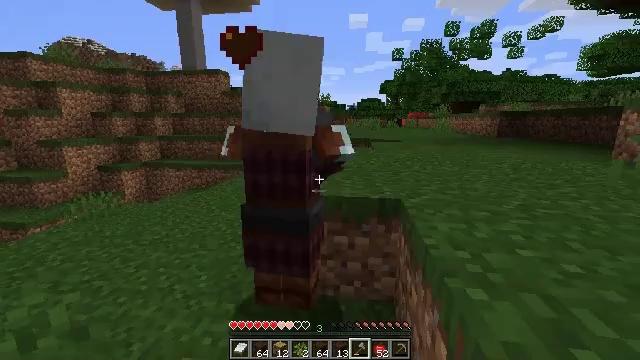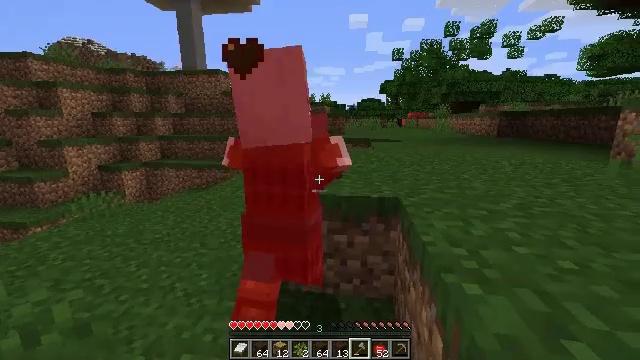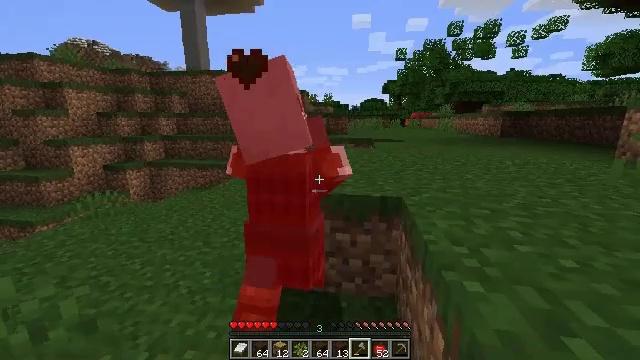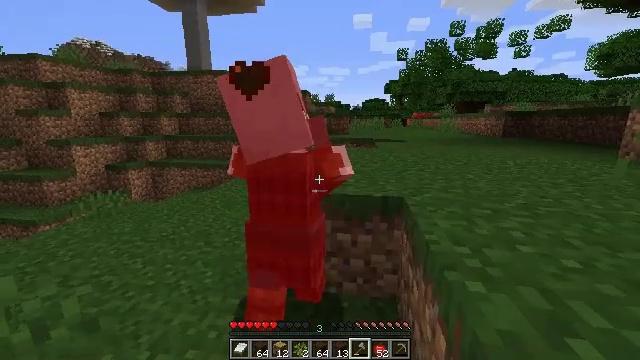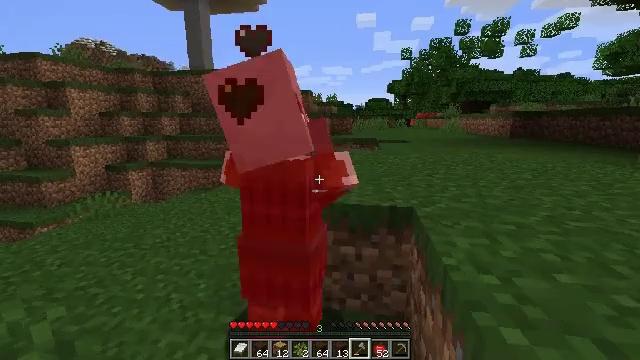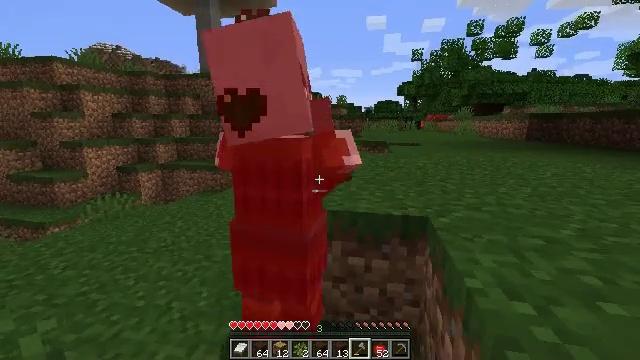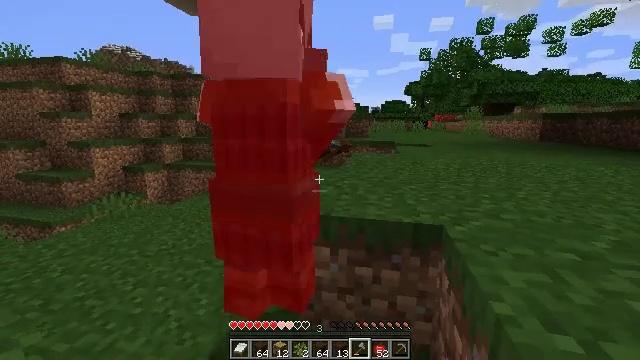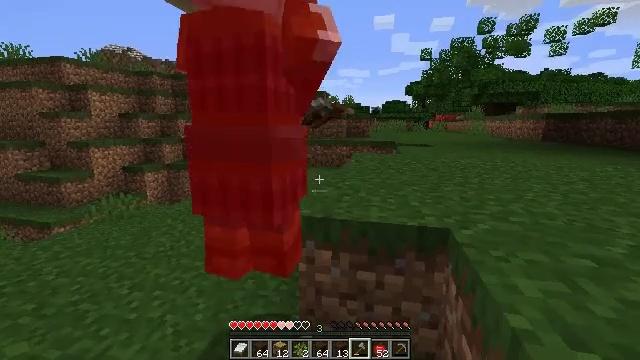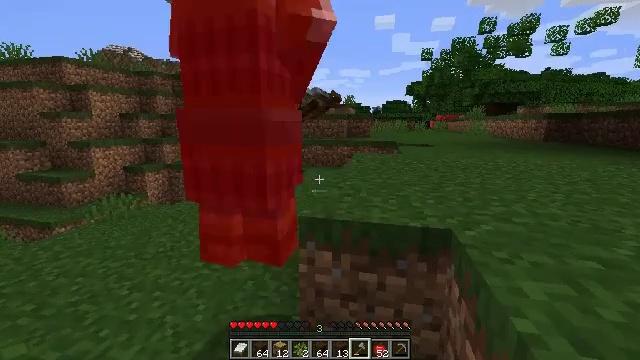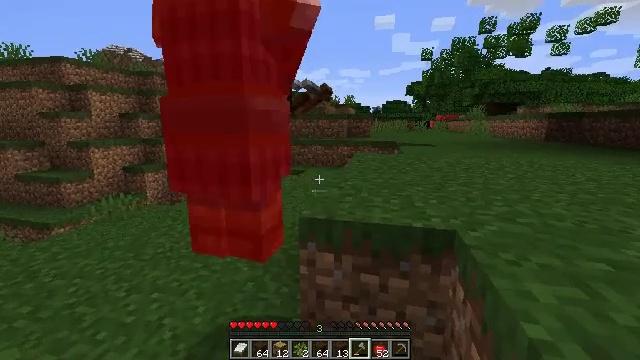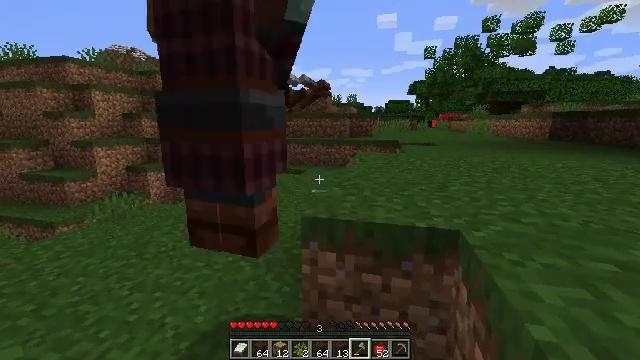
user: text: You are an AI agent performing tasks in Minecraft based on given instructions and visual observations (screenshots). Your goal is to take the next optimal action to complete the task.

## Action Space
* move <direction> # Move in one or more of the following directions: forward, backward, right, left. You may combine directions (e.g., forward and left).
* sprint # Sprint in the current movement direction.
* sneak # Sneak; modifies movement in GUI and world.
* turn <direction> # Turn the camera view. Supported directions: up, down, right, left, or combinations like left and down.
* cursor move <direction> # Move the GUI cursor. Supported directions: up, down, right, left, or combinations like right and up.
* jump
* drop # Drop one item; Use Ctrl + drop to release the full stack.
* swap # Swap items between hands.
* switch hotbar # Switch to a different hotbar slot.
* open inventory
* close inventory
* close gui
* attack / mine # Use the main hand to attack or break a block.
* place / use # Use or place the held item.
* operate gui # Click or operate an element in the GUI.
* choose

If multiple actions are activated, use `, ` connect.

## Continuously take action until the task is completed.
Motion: motion action
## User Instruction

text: Combat the pillager.
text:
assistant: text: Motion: attack / mine
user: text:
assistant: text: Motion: attack / mine
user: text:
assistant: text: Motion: move forward, attack / mine
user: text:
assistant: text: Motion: move forward, attack / mine
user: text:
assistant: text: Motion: move forward, turn left
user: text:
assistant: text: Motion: turn left, attack / mine
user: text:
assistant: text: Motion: attack / mine
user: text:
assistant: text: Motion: attack / mine
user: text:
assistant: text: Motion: attack / mine
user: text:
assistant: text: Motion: attack / mine
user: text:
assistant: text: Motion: attack / mine